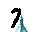
Label: 7